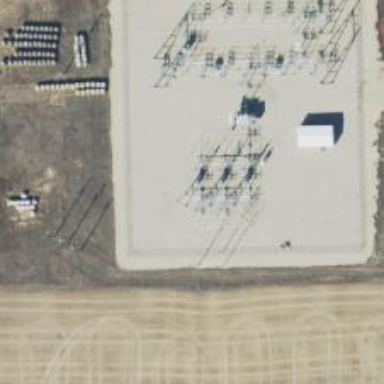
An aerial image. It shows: Switch used for power control.